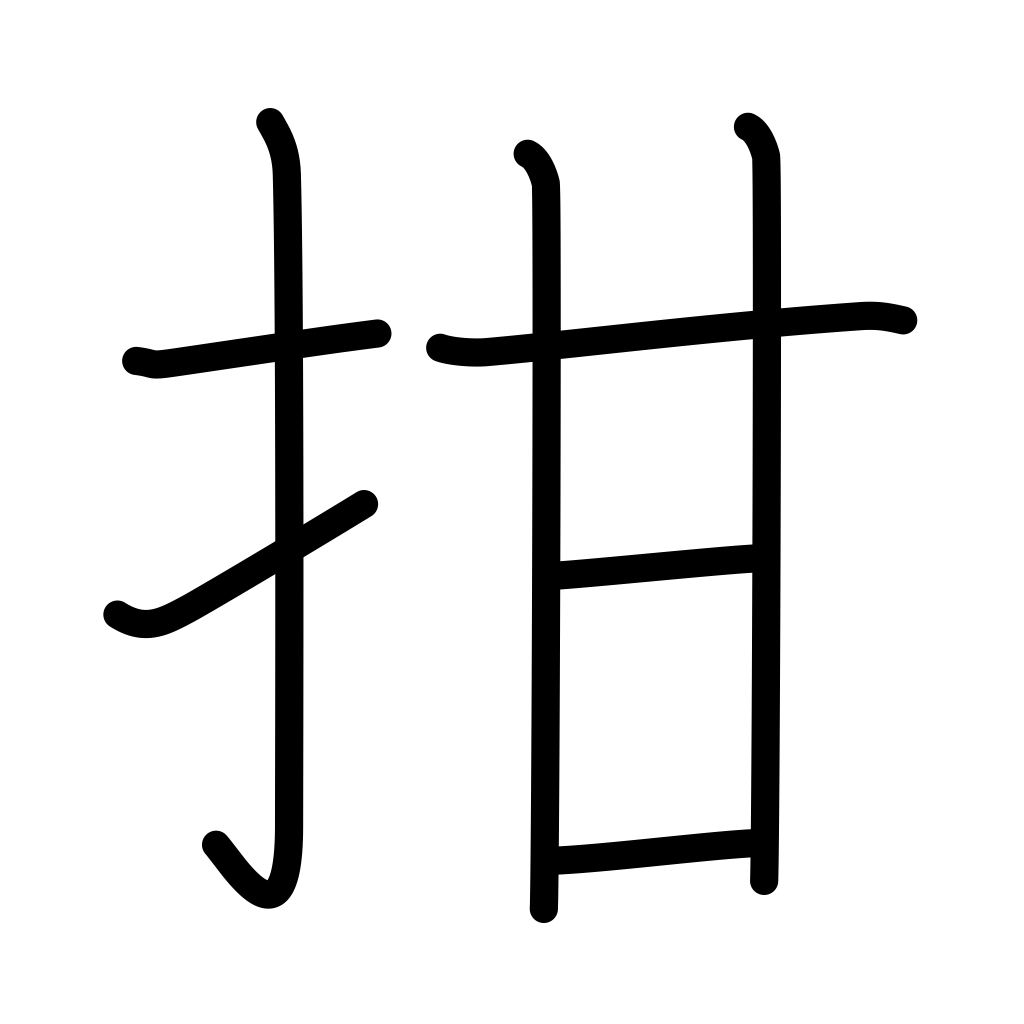
Meaning: shut one's mouth